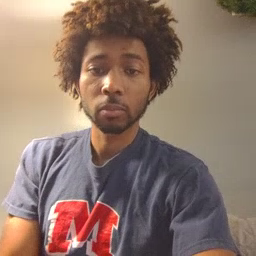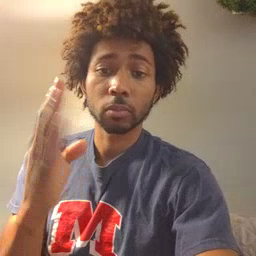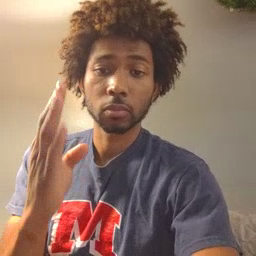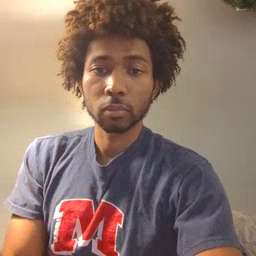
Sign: blue